Interaction volume radius: 5 \u00c5
Interaction volume height: 15 \u00c5
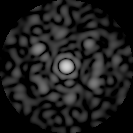
Disorder parameter: 0.7817